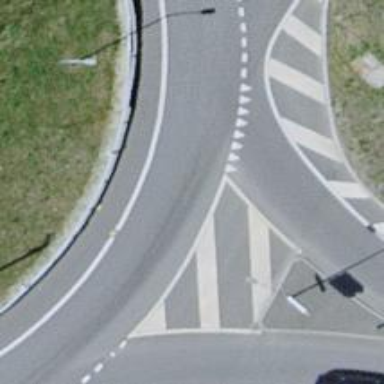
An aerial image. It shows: Secondary road with asphalt surface leading to roundabout.